Question: When i try to get a table with spans. I get fluid table.
How to get a flat table without these strange spaces?
Picture to explain what wrong:

Full listing of sourse page <URL>
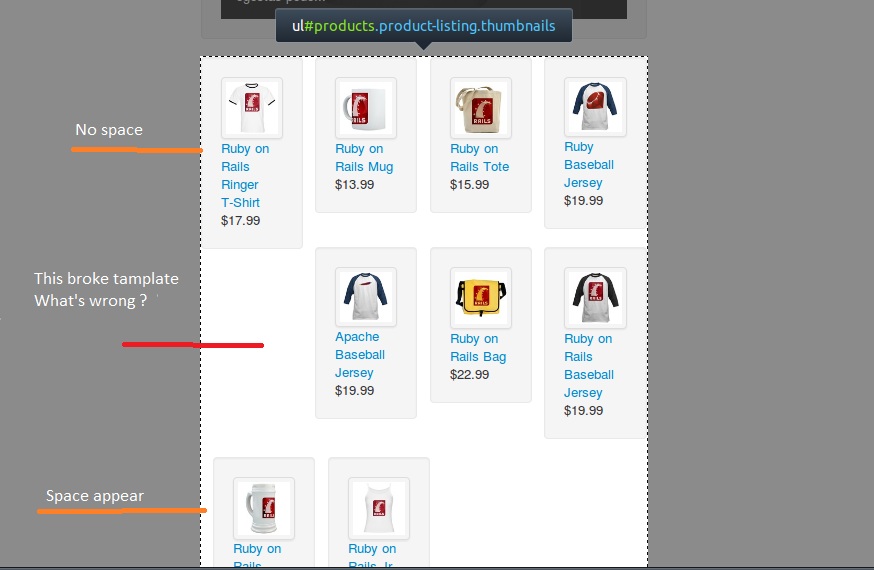
Answer: ## No space at the beginning
### Problem
The space that appears on the 3rd line is a "feature" of bootstrap : the first span of a container has no left margin.
'''
[class*="span"]:first-child {
margin-left: 0;
}
'''
(source : <URL>
### Fix
You can add an invisible .span element before the first item : that way the first item will have a space too.
'''
<div class="span" style="display: none;"></div>
'''
## Hole in the layout
### Problem
Your first item seems to be longer (in height).
### Fix
It appears you have set a minimum height, but you should fix a , or ensure that there are than the minimum height.